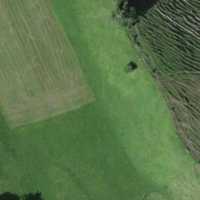
EUNIS habitat code: 24
Species observed at this site:
Tettigonia cantans